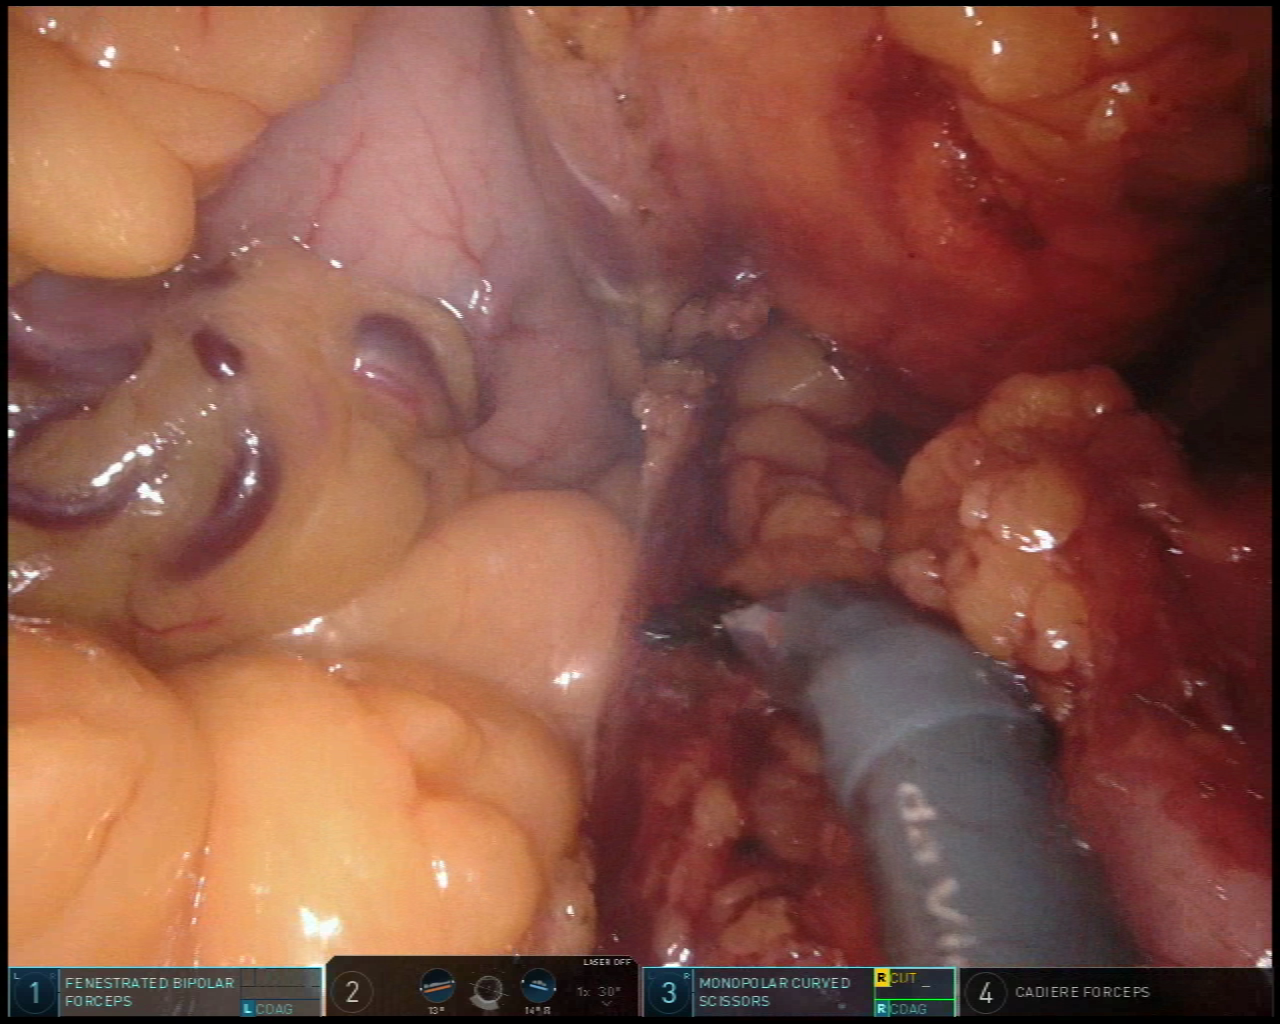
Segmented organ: stomach
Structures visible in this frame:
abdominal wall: no
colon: yes
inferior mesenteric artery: no
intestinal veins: no
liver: no
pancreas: no
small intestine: no
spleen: no
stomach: yes
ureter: no
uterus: no
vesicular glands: no